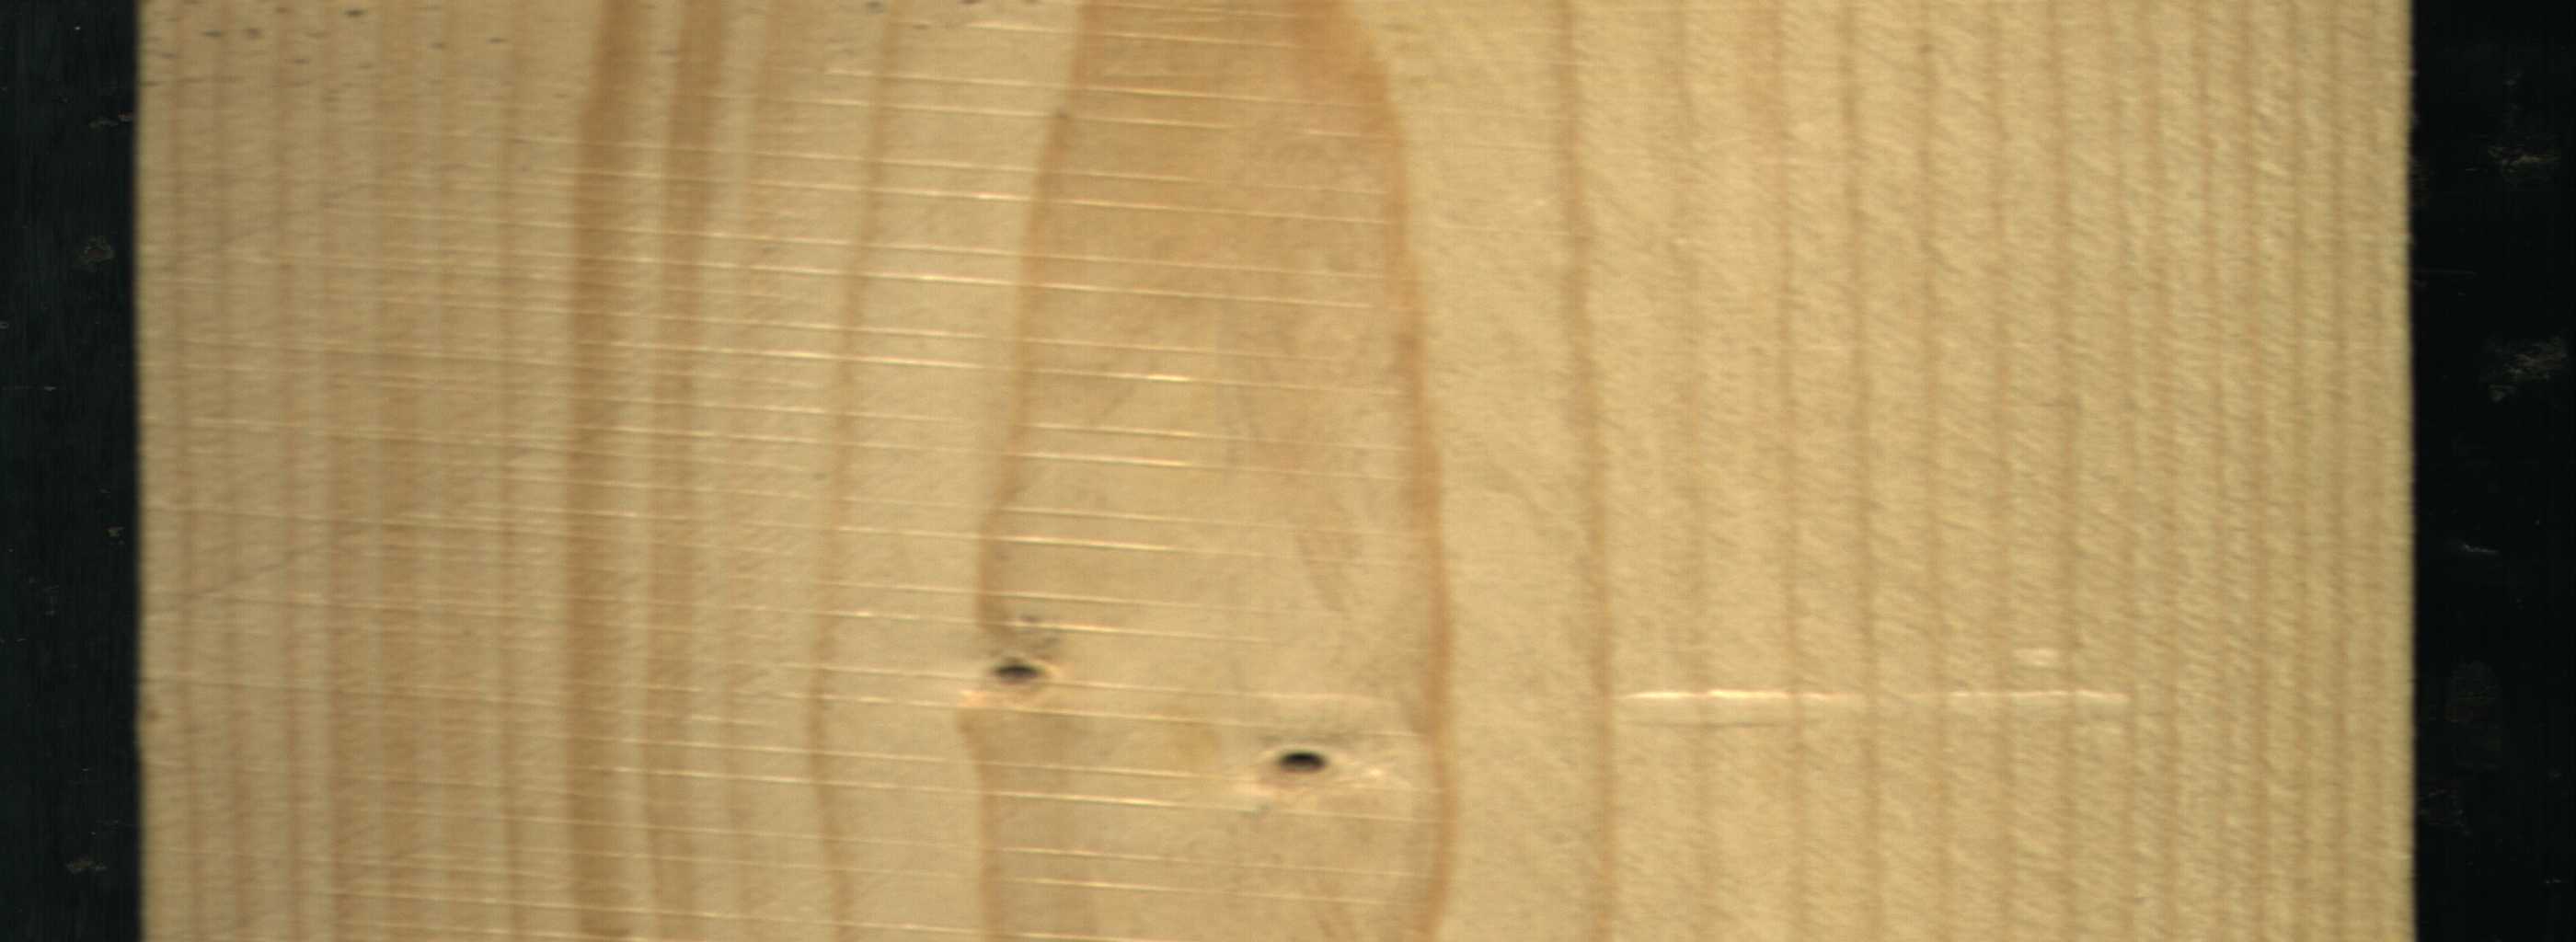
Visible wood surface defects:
Dead_Knot
Dead_Knot